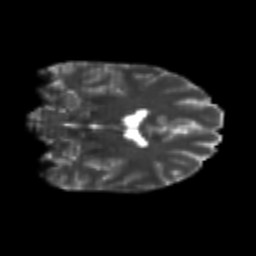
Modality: T2w
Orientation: coronal
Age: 26
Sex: male
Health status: healthy
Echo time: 0.074 s